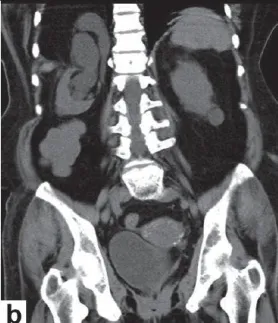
Coronal images showing right ureter looping into thorax and back into retroperitoneum through a diaphragmatic defect.
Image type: radiology (ct)